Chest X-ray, AP view. Patient: 34 years old, sex M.
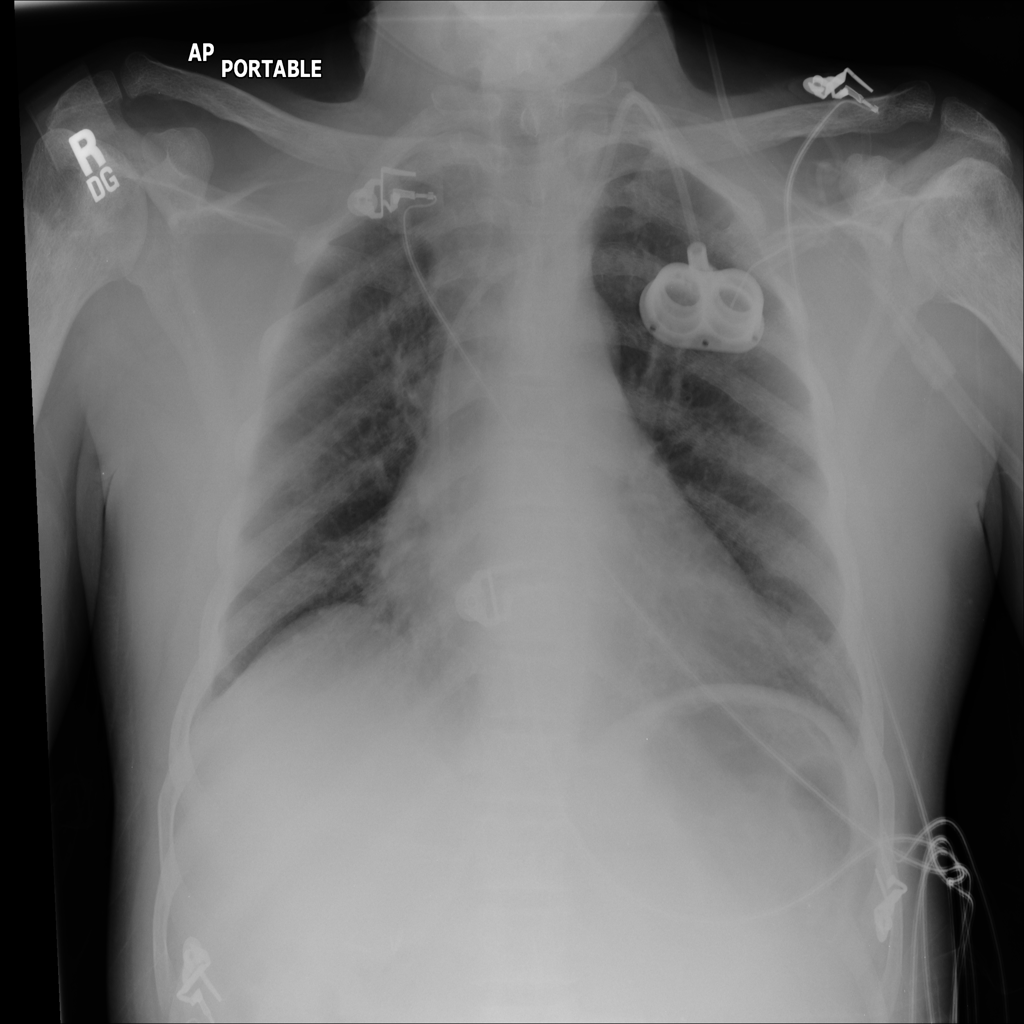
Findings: No Finding